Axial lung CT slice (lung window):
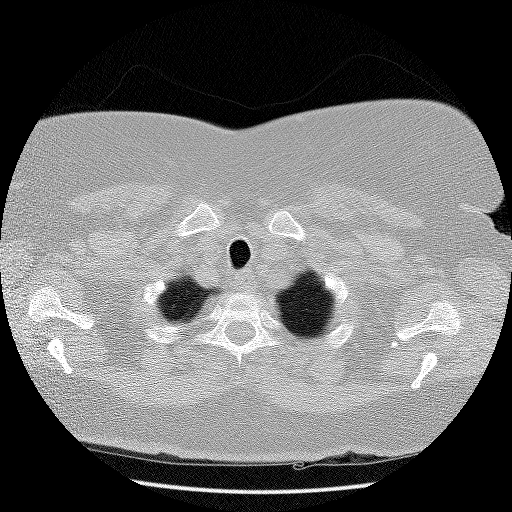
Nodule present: no